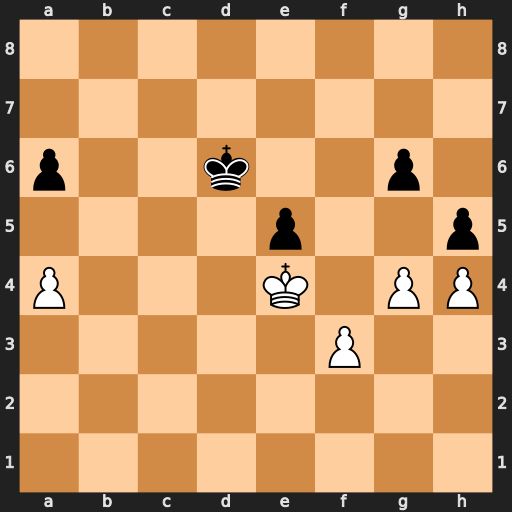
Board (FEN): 8/8/p2k2p1/4p2p/P3K1PP/5P2/8/8
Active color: w
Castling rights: -
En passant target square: -
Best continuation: gxh5 gxh5 Kf5